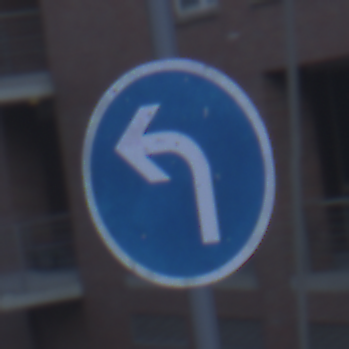
Verkehrszeichen: VorgeschriebeneFahrtrichtungLinks
Umgebung: Outdoor, Urban
Tageszeit: SunriseSunset
Wetter: Clear
Licht: Natural
Jahreszeit: NotSpecified
Kontrast: MediumContrast